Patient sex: F
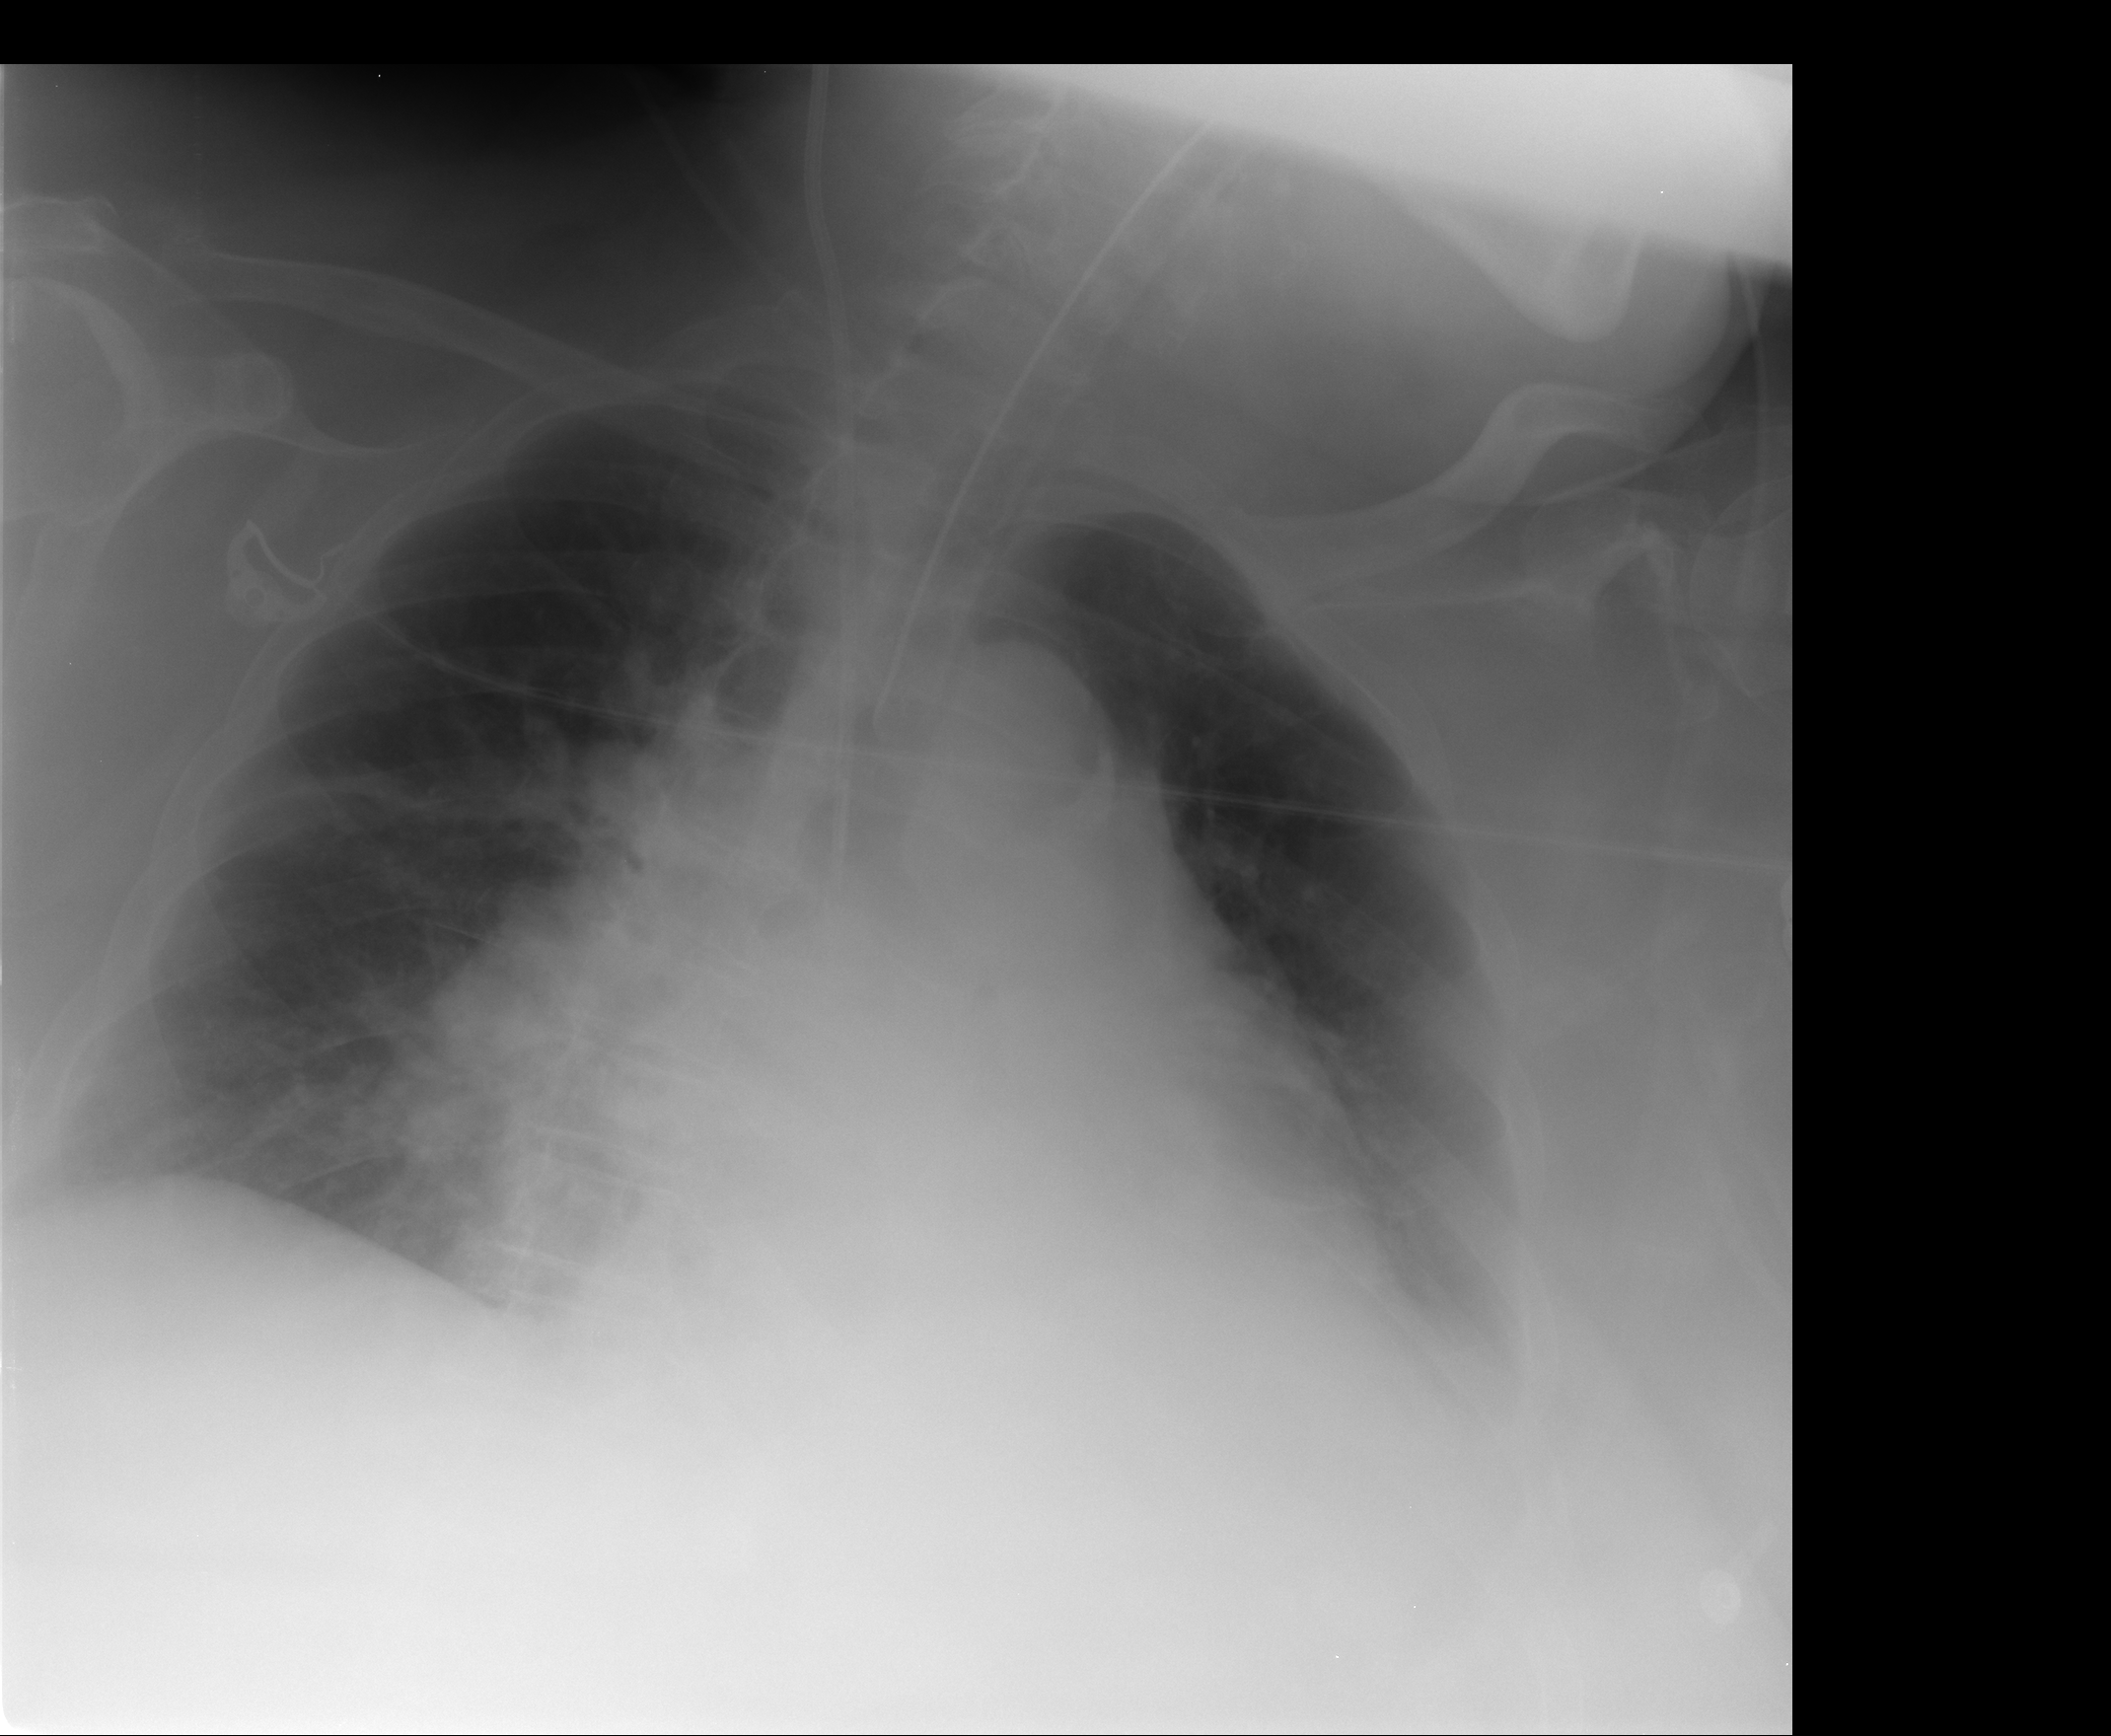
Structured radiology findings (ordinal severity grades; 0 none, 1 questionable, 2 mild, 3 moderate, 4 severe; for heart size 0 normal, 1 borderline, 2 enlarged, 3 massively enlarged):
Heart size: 2
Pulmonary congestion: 2
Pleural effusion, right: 1
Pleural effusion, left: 2
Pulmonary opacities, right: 1
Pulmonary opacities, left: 0
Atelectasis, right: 2
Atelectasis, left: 2